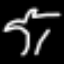
Label: palm tree